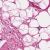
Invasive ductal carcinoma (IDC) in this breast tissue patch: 0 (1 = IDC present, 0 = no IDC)